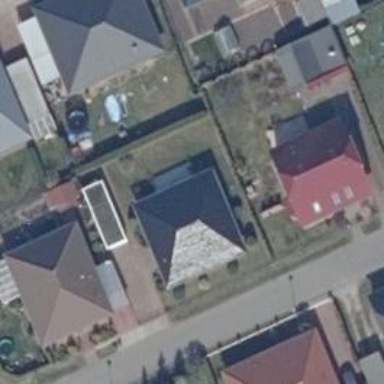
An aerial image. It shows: Detached building.